Question: Hi i have been given a php file which i believe is compiled
The source looks like this

Can i decompile this file to see the source?
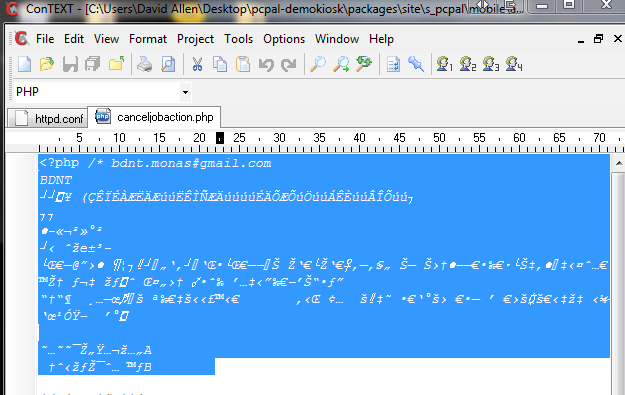
Answer: You might be looking at a PHP file compiled with an obfuscator such as 'ZendGuard' or 'IonCube' though by the looks of the code on the picture I don't recognize the code structure as being part of either of them.
Might also be a simple corrupted file but don't exclude 3rd-party obfuscators.
Have you tried executing the script on the server? Most of the obfuscators will actually complain about a missing server module if its not present on the server itself to decode the script. Not true for all of the obfuscators though.